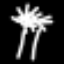
Label: palm tree